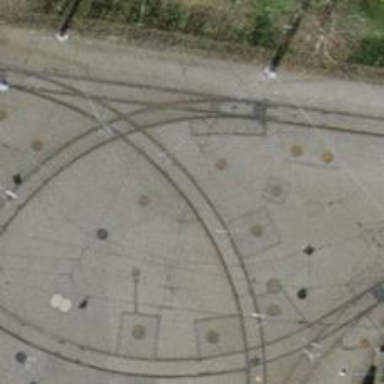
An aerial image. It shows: Tram railway with 1 track passing through service yard. The railway is electrified with contact line.